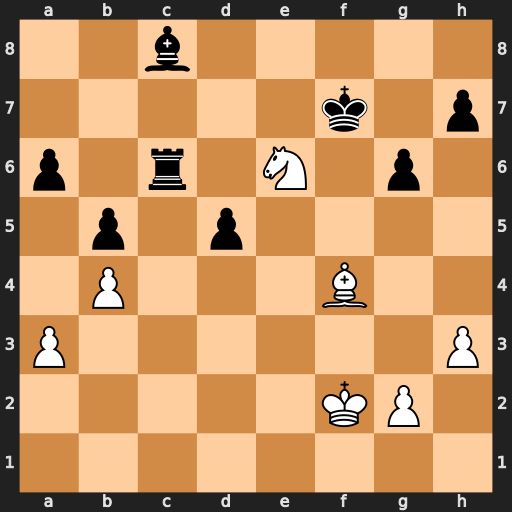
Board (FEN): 2b5/5k1p/p1r1N1p1/1p1p4/1P3B2/P6P/5KP1/8
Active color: w
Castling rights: -
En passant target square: -
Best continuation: Nd8+ Kf6 Nxc6